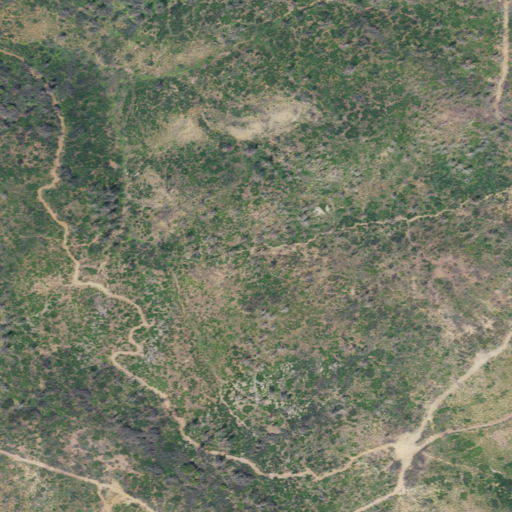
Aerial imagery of ridge(s) in California named Pyramid Ridge containing shrub, grassland, and open development